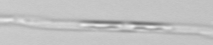
Label: Pseudo-nitzschia